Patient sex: M
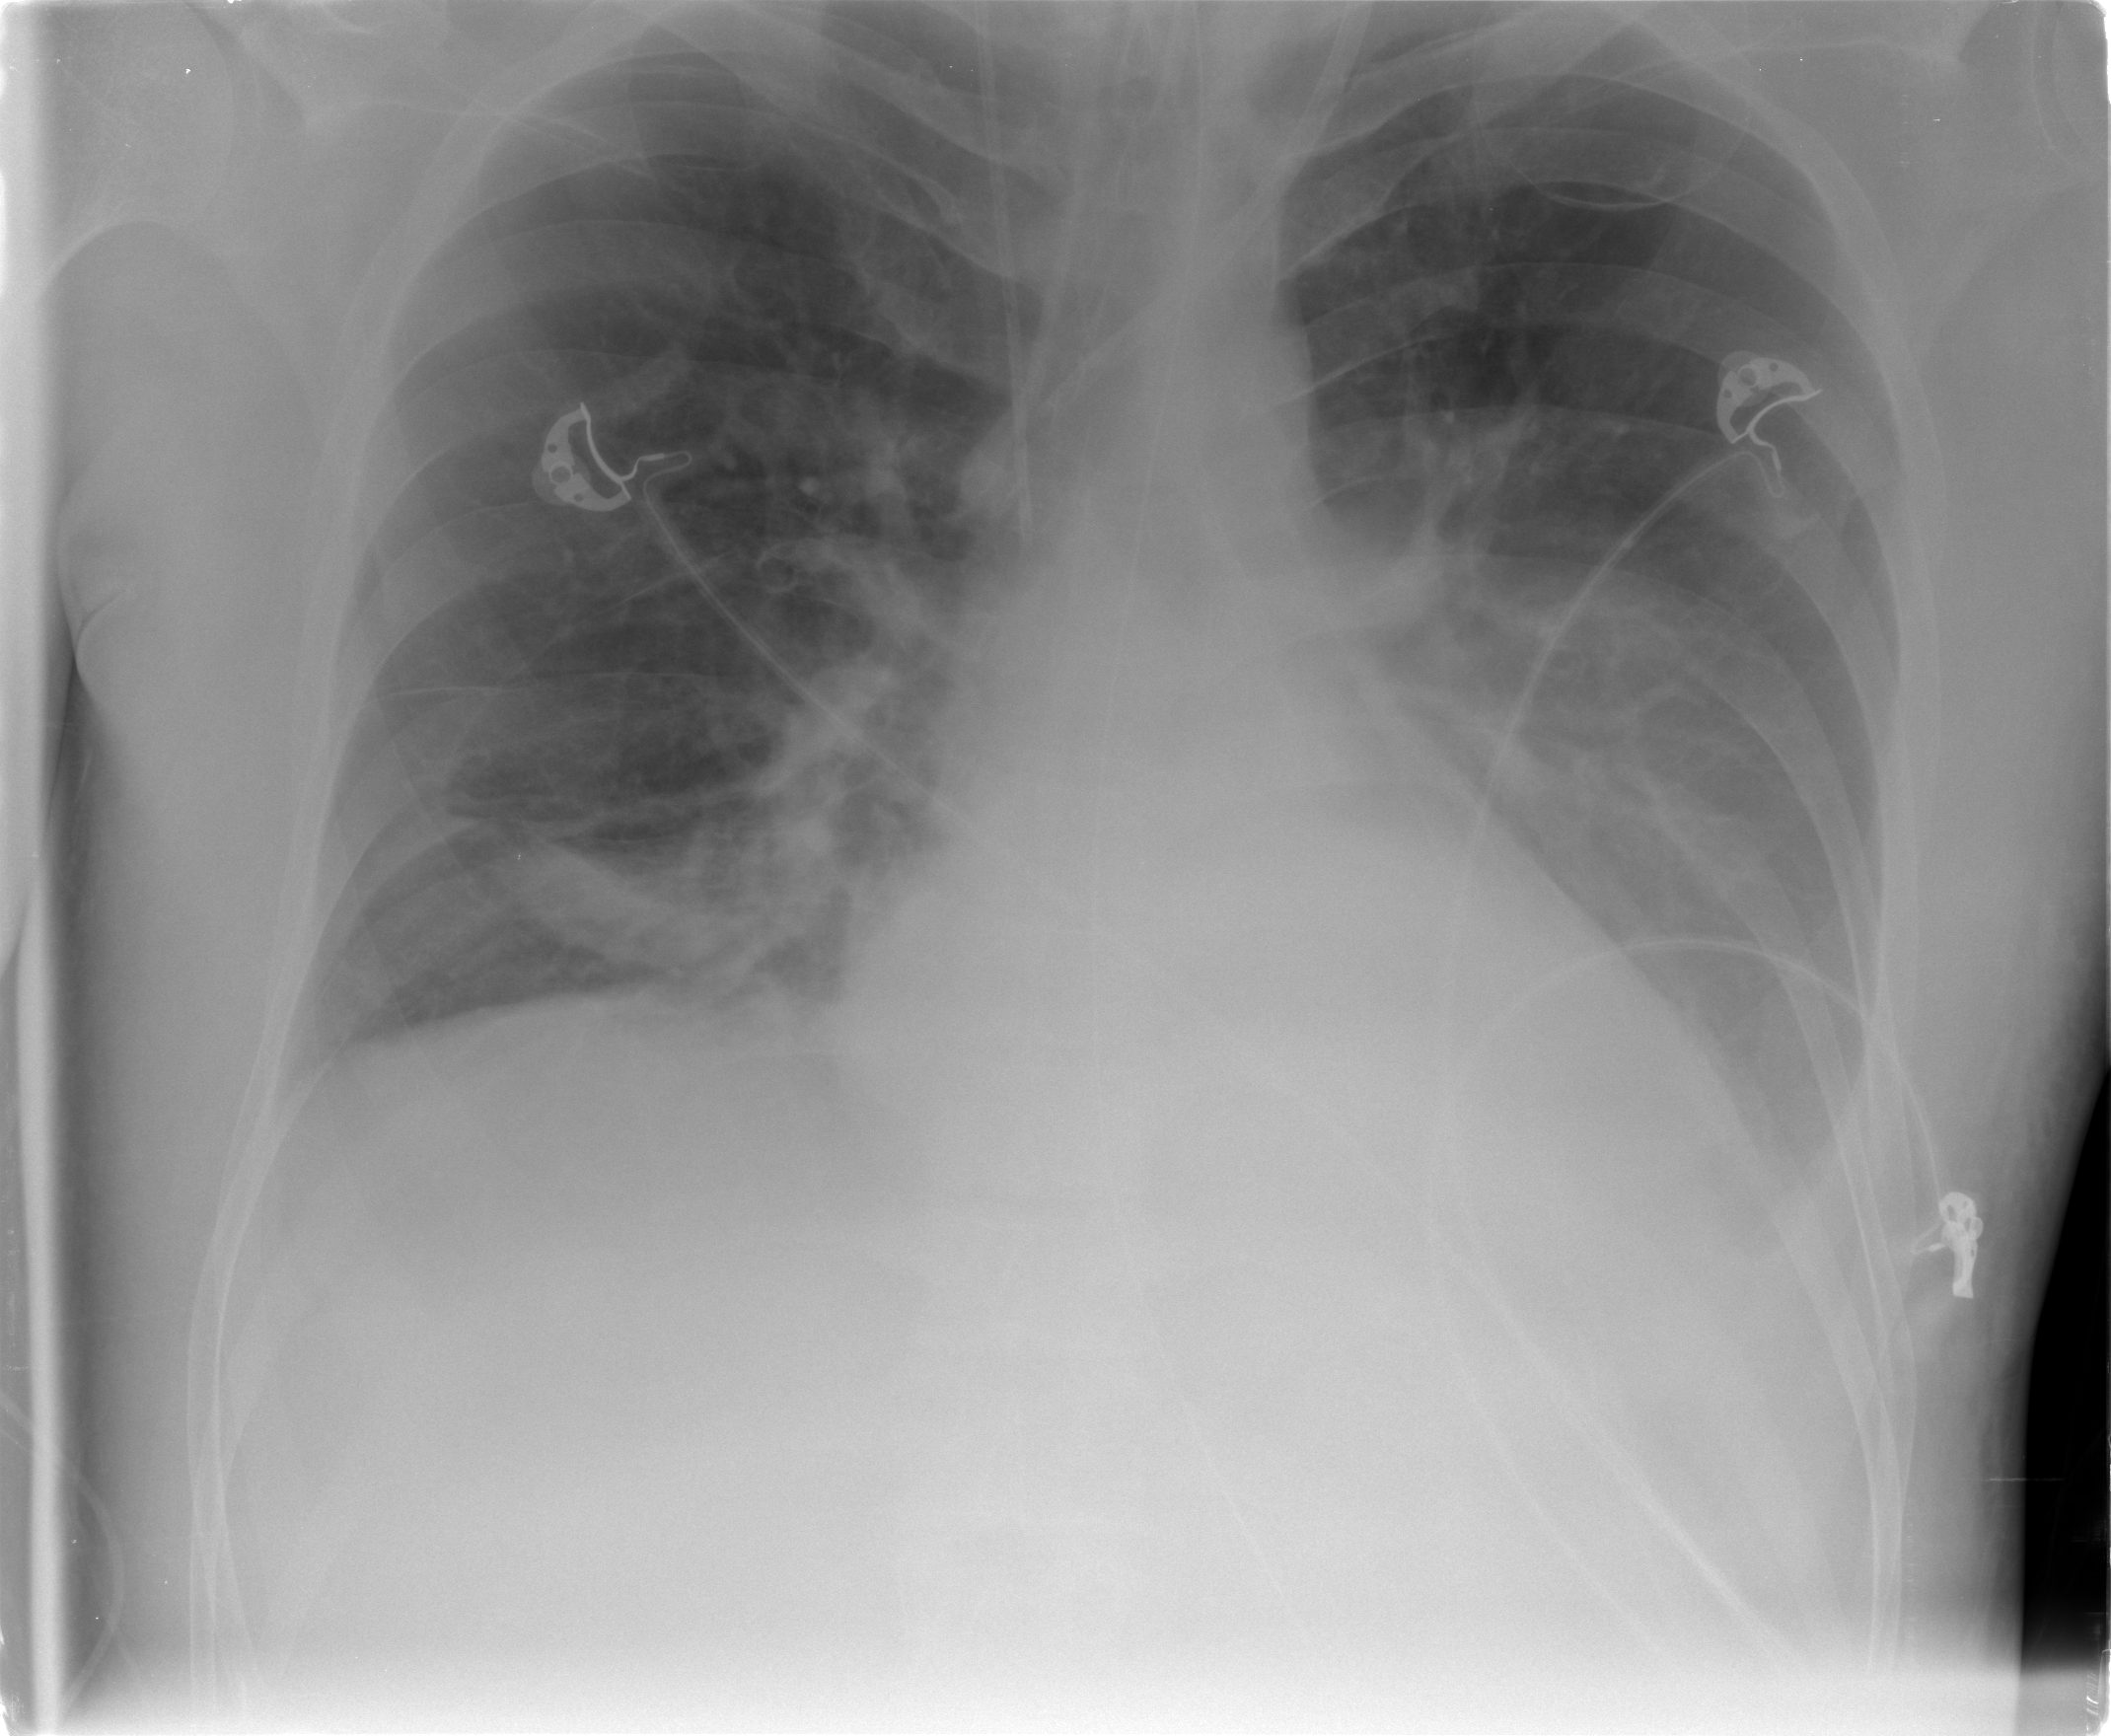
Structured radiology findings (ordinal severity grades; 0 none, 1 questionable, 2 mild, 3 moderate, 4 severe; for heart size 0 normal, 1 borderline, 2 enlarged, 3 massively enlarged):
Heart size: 1
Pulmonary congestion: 0
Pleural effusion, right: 1
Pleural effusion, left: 2
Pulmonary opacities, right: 0
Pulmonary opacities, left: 0
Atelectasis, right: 2
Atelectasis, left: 2